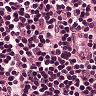
Metastatic tissue present: no